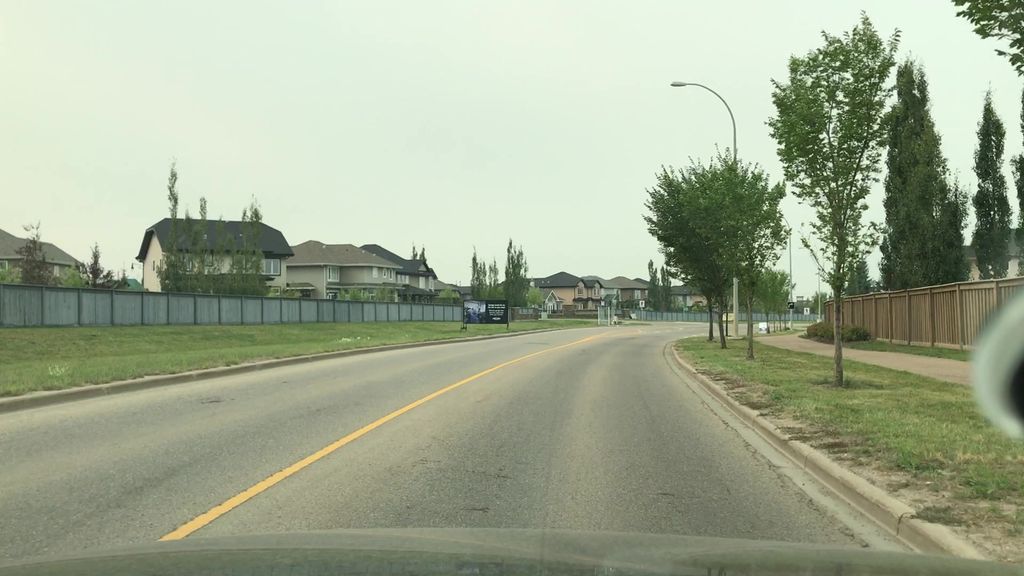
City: edmonton